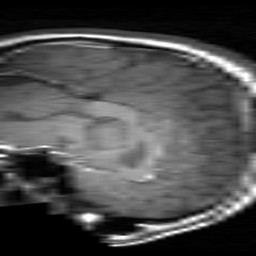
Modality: T1w
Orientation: sagittal